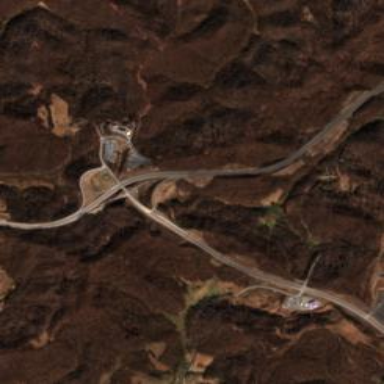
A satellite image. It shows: Motorway junction.